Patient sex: F
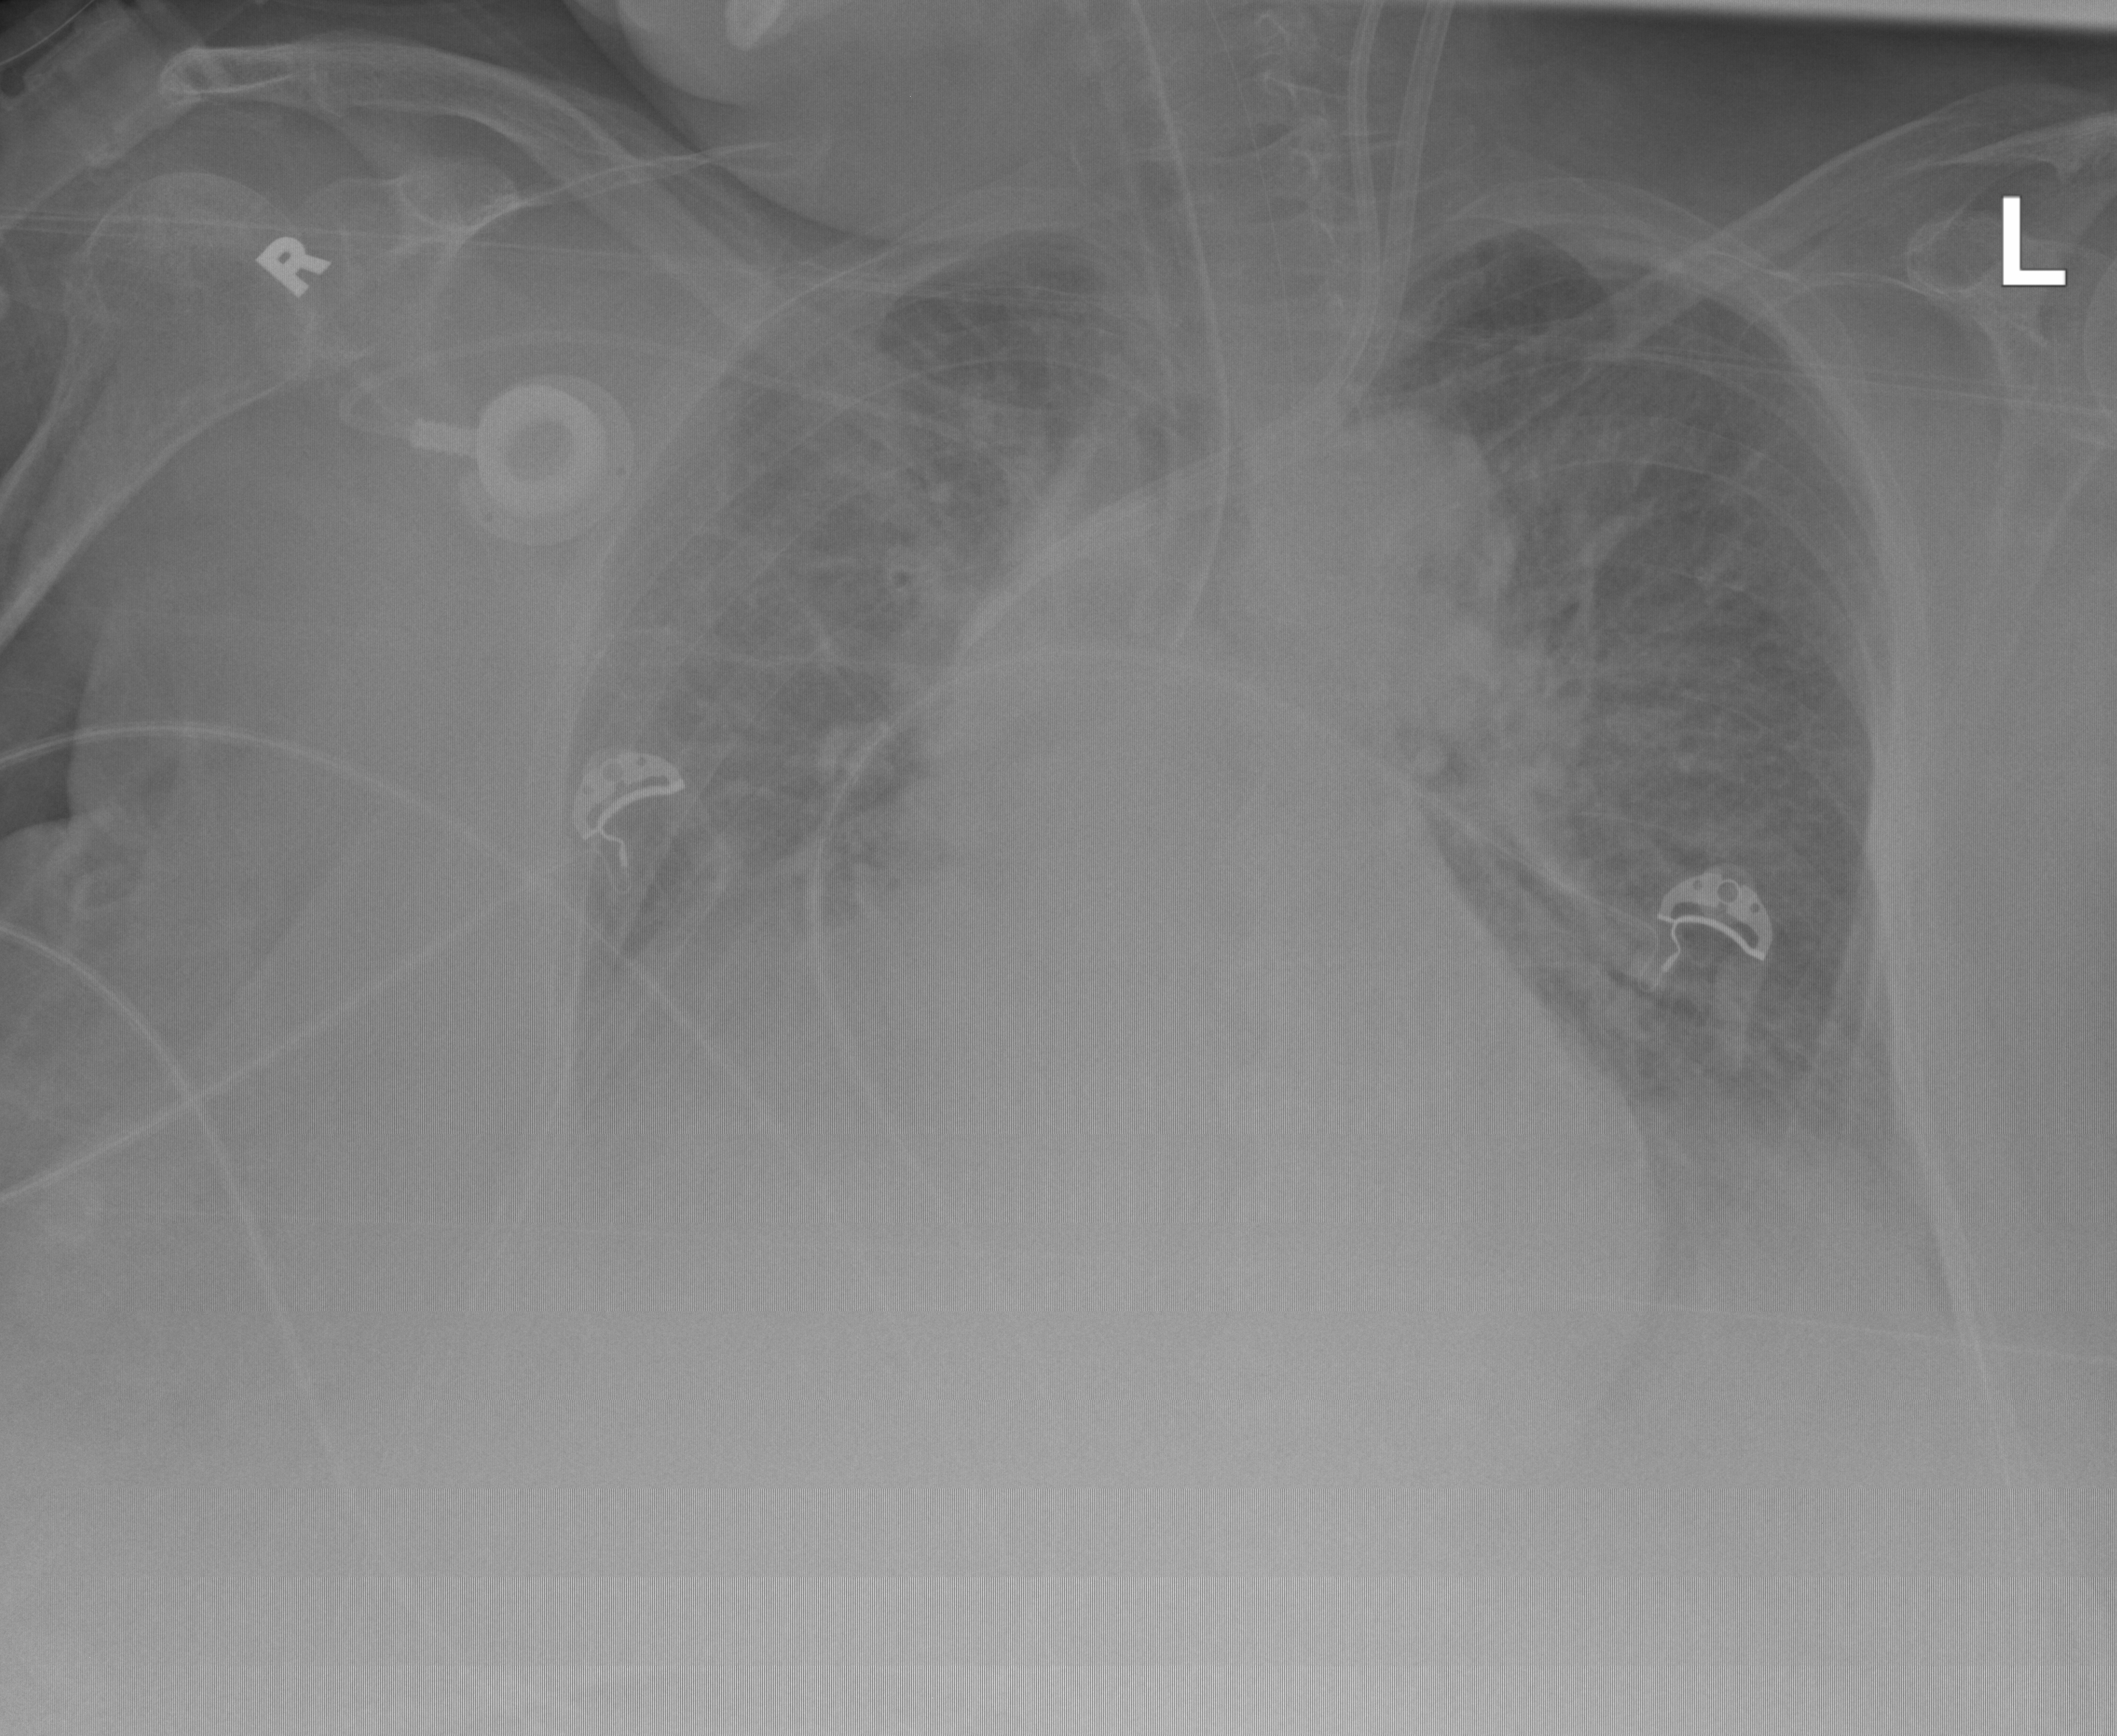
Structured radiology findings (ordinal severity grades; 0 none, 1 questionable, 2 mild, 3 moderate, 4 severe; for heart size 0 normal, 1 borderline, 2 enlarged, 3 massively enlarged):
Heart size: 2
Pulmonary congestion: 3
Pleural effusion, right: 2
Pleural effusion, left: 2
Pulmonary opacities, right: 3
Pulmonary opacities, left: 3
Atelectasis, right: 3
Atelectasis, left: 2